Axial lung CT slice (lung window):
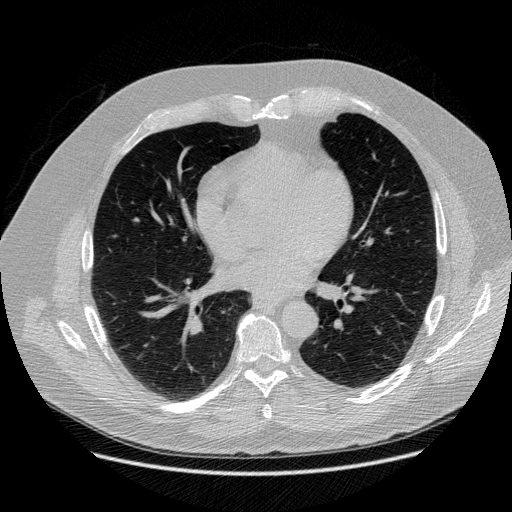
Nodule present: no